Question: I am trying to have a thumbnail grid. Each thumbnail can have either one of two different height, but I want the whole row to have the same height

As can be seen, because the last two thumbnails are higher, the rest get's pushed down.
When I inspect it with Google Devtools, no padding or margin has been added, they're just being forced down somehow
CSS:
'''
.video {
display: inline-block;
width: 220px;
height: 250px;
margin: 0 0 15px 15px;
h4 {
margin-top: 5px;
}
.thumbnail {
padding: 0px;
border: none;
background: none;
// box-shadow: 5px 5px 15px -6px;
.caption {
word-break: break-all;
}
}
}
'''
HTML:
'''
<div class="row">
<div class="col-xs-12">
<div class="videoList">
<div class="video">
<div class="item">
<div class="thumbnail">
<img src="https://i.ytimg.com/s_vi/YXQdrjJiQjY/hqdefault.jpg?sqp=CNjOtKgF&amp;rs=AOn4CLAx8dW9kP4W6XdVeCR73QmLOEOdNw" alt="thumbnail">
<div class="caption">
<h4><span class="title">My Slideshow</span></h4>
<ul class="list-inline">
<li>1 views</li>
<li><i class="fa fa-thumbs-o-up"></i> 0</li>
<li><i class="fa fa-thumbs-o-down"></i> 0</li>
<li><i class="fa fa-comment-o"></i> 0</li>
</ul>
</div>
</div>
</div>
</div>
<div class="video">
<div class="item">
<div class="thumbnail">
<img src="https://i.ytimg.com/s_vi/Ii7FfPgDU6A/hqdefault.jpg?sqp=CNjOtKgF&amp;rs=AOn4CLAU-ezif1lm8rXcVNRePjnfVhGvTA" alt="thumbnail">
<div class="caption">
<h4><span class="title">My Slideshow</span></h4>
<ul class="list-inline">
<li>1 views</li>
<li><i class="fa fa-thumbs-o-up"></i> 0</li>
<li><i class="fa fa-thumbs-o-down"></i> 0</li>
<li><i class="fa fa-comment-o"></i> 0</li>
</ul>
</div>
</div>
</div>
</div>
<div class="video">
<div class="item">
<div class="thumbnail">
<img src="https://i.ytimg.com/s_vi/GB9syW4zI2o/hqdefault.jpg?sqp=CNjOtKgF&amp;rs=AOn4CLDbBXF49SYPGVhCKJ6QqYcwP3xpEA" alt="thumbnail">
<div class="caption">
<h4><span class="title">My Slideshow</span></h4>
<ul class="list-inline">
<li>0 views</li>
<li><i class="fa fa-thumbs-o-up"></i> 0</li>
<li><i class="fa fa-thumbs-o-down"></i> 0</li>
<li><i class="fa fa-comment-o"></i> 0</li>
</ul>
</div>
</div>
</div>
</div>
<div class="video">
<div class="item">
<div class="thumbnail">
<img src="https://i.ytimg.com/s_vi/b7dK2DEMkyI/hqdefault.jpg?sqp=CNjOtKgF&amp;rs=AOn4CLC6UBWeTho-vmmSozu-CG1Zno88vQ" alt="thumbnail">
<div class="caption">
<h4><span class="title">My Slideshow</span></h4>
<ul class="list-inline">
<li>1 views</li>
<li><i class="fa fa-thumbs-o-up"></i> 0</li>
<li><i class="fa fa-thumbs-o-down"></i> 0</li>
<li><i class="fa fa-comment-o"></i> 0</li>
</ul>
</div>
</div>
</div>
</div>
<div class="video">
<div class="item">
<div class="thumbnail">
*<img src="https://i.ytimg.com/s_vi/9nizjdeEecE/hqdefault.jpg?sqp=CNjOtKgF&amp;rs=AOn4CLC5VfvmjPALw-K5COknauUE2fTORg" alt="thumbnail">
<div class="caption">
<h4><span class="title">John Lennon - Imagine (rock instrumenta...</span></h4>
<ul class="list-inline">
<li>38 views</li>
<li><i class="fa fa-thumbs-o-up"></i> 0</li>
<li><i class="fa fa-thumbs-o-down"></i> 3</li>
<li><i class="fa fa-comment-o"></i> 0</li>
</ul>
</div>
</div>
</div>
</div>
'''
Any help is much appreciated
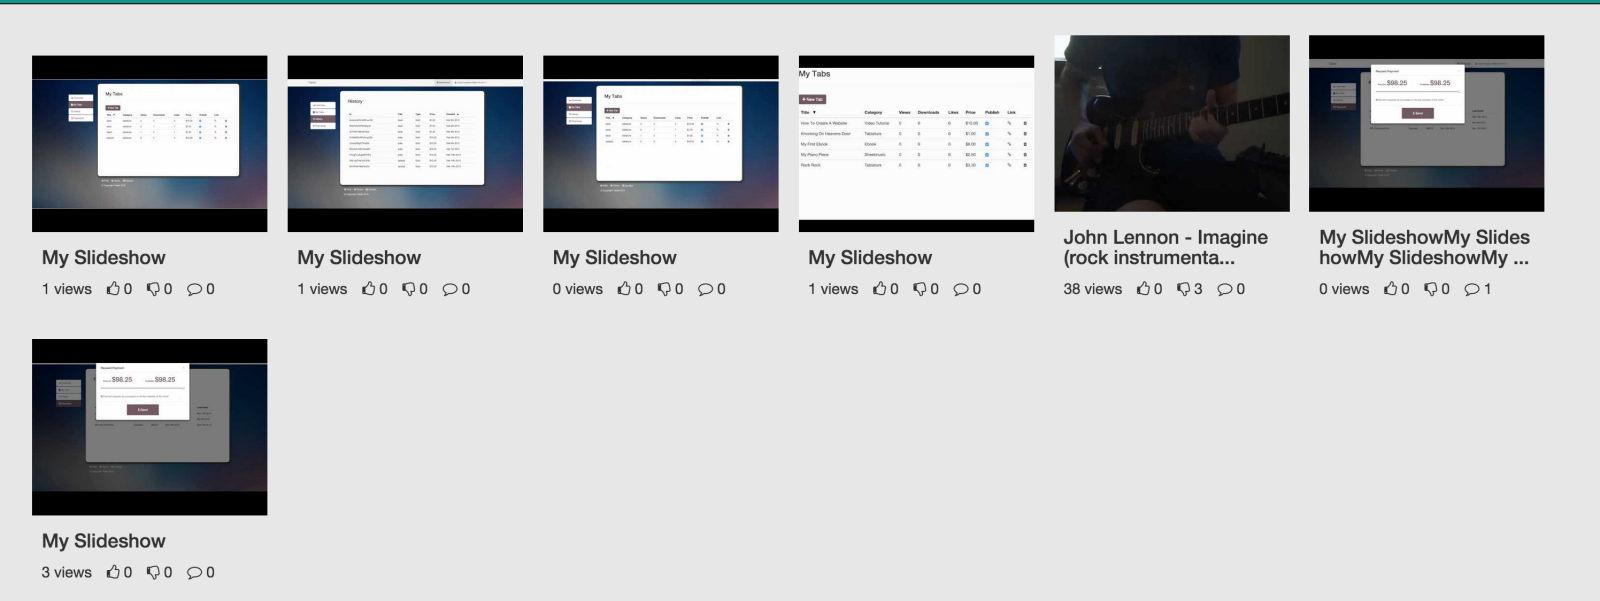
Answer: It's because other divs have longer titles than others and your div are aligning them bottom by default.To fix this problem you'll need to add 'vertical-align:top;' to your class '.item', if not I think the class is '.thumbnail'
'''
.item {
vertical-align:top;
}
'''